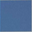
Piece: xx